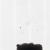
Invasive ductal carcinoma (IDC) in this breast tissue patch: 0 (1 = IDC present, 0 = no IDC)